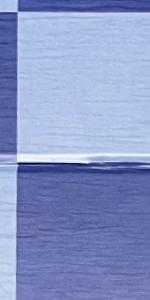
Label: Empty